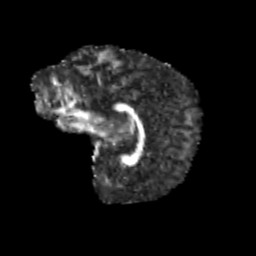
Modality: FA
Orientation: sagittal
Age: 11
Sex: female
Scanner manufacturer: siemens
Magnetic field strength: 3 T
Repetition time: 3.8 s
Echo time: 0.07 s